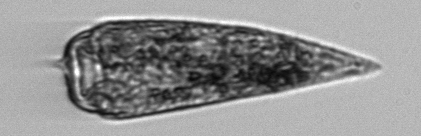
Label: Strombidium_conicum